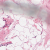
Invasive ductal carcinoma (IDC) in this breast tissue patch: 0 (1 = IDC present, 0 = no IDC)